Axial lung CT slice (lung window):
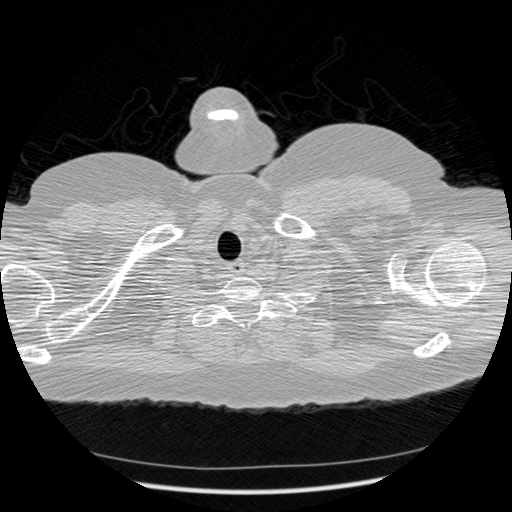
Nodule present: no